Question: I'm getting familiar with Graphviz and wonder if it's doable to generate a diagram/graph like the one below (not sure what you call it). If not, does anyone know what's a good open source framework that does it? (pref, C++, Java or Python).

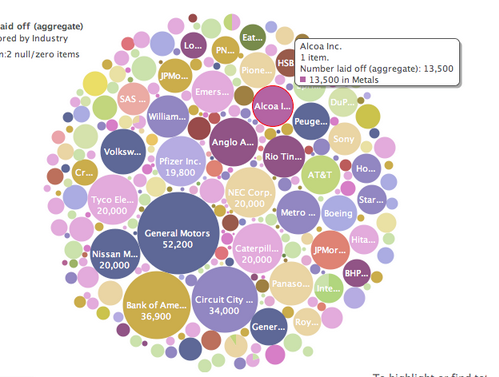
Answer: According to <URL> , this is a bubble chart. They say:
> It is especially useful for data sets with dozens to hundreds of values, or with values that differ by several orders of magnitude....To see the exact value of a circle on the chart, move your mouse over it. If you are charting more than one dimension, use the menu to choose which dimension to show. If your data set has multiple numeric columns, you can choose which column to base the circle sizes on by using the menu at the bottom of the chart.
Thus, any presentation with a lot of bubbles in it (especially with many small bubbles) would have to be dynamic to respond to the mouse.
My usual practice with bubble charts is to show three or four variables (x, y and another variable through the size of the bubble, and perhaps another variable with the color or shading of the bubble). With animation, you can show development over time too - see <URL> provides a good example with a tutorial on how to make static bubble charts in R.
In the example shown in the question, though, the bubbles appear to be located somewhat to have similar companies close together. Even then, the exact design criteria are unclear to me. For example, I'd have expected Volkswagen to be closer to General Motors than Pfizer is (if some measure of company similarity is used to place the bubbles), but that isn't so in this diagram.
You could use Graphviz to produce a static version of a bubble chart, but there would be quite a lot of work involved to do so. You would have to preprocess the data to calculate a similarity matrix, obtain edge weights from that matrix, assign colours and sizes to each bubble and then have the preprocessing script write the Graphviz file with all edges hidden and run the Graphviz file through 'neato' to draw it.